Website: home-depot
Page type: delivery-shipping
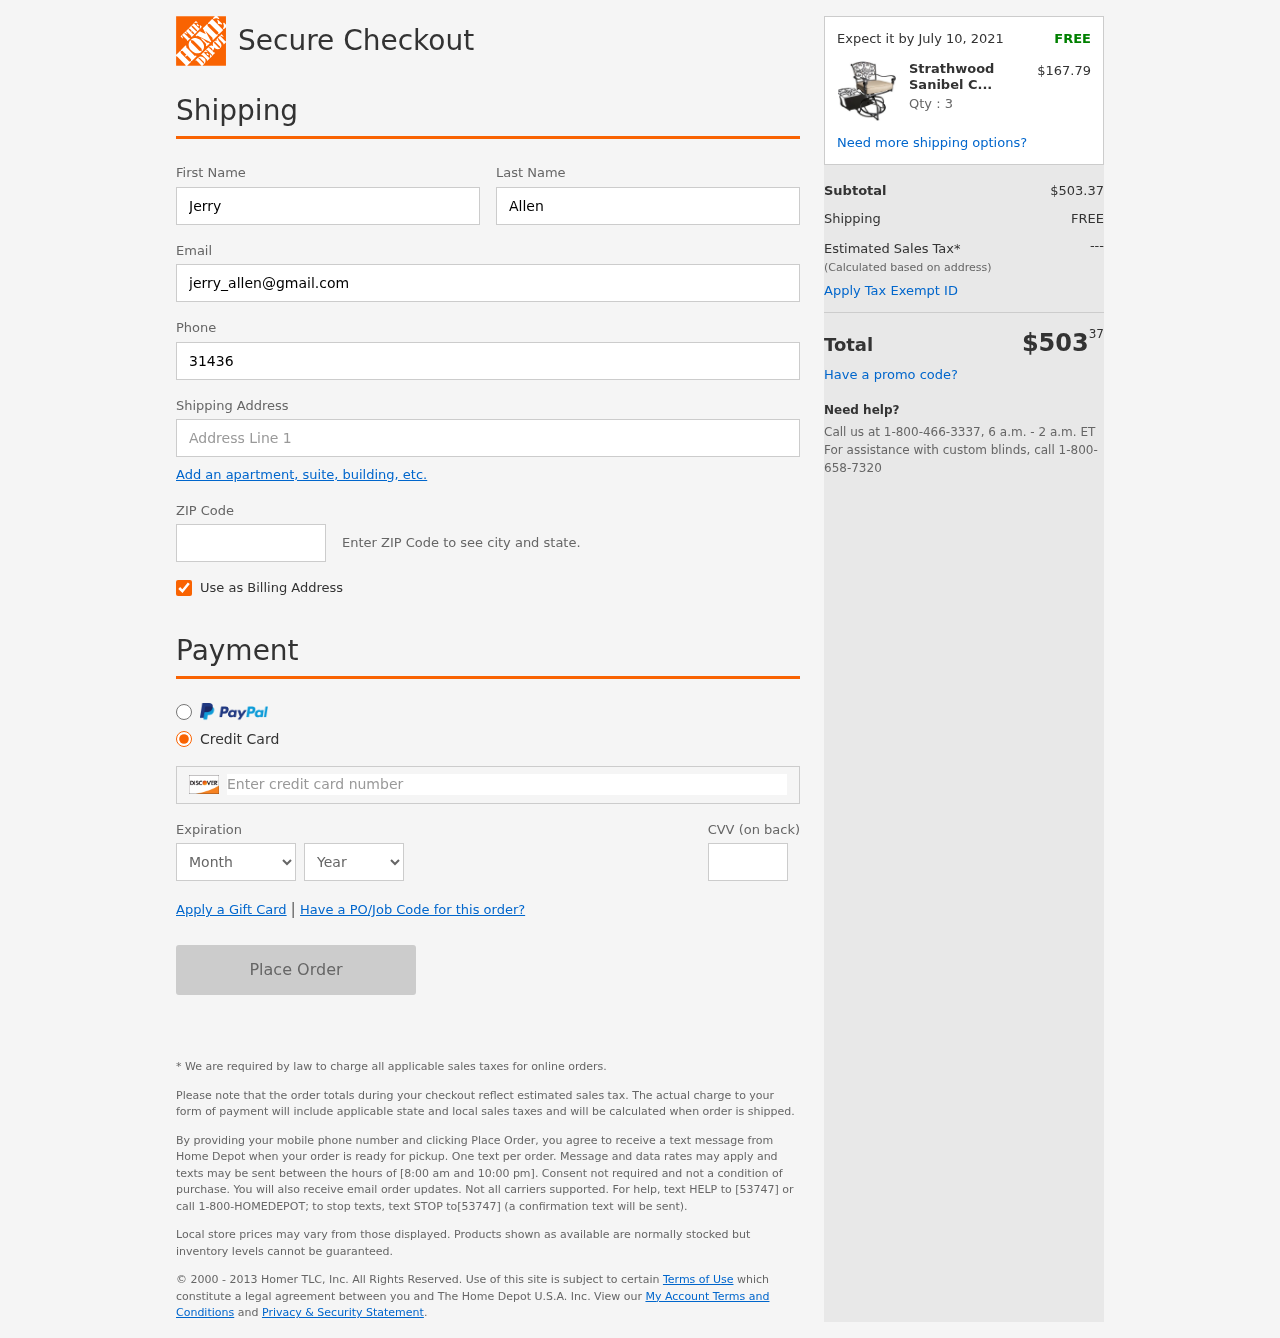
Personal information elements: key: PII_CARD_CVV
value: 544
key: PII_CARD_EXPIRY_MONTH
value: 08
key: PII_CARD_EXPIRY_YEAR
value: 28
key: PII_CARD_NUMBER
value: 6507 5694 3970 3199
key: PII_EMAIL
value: jerry_allen@gmail.com
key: PII_FIRSTNAME
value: Jerry
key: PII_LASTNAME
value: Allen
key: PII_PHONE
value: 3143687629
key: PII_POSTCODE
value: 52026
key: PII_STREET
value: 227 Turner Haven Suite 442
Product elements: key: PRODUCT1_NAME
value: Strathwood Sanibel Cast Aluminum Balcony Chair with Cushion, Set of 2
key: PRODUCT1_PRICE
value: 167.79
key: PRODUCT1_QUANTITY
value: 3
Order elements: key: ORDER_DELIVERY_DATE
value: Expect it by July 10, 2021
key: ORDER_SUBTOTAL
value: $503.37
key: ORDER_SHIPPING_COST
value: FREE
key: ORDER_TOTAL
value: $50337